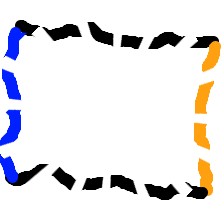
Shape: rectangle